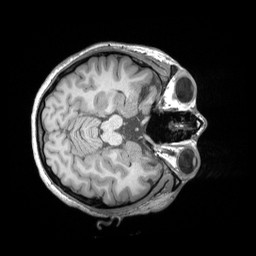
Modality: T1w
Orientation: axial
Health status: healthy